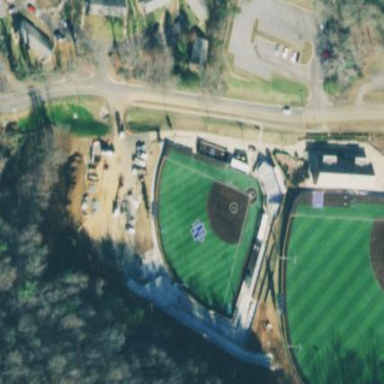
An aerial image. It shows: Baseball pitch for leisure land activities.